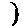
Label: moon